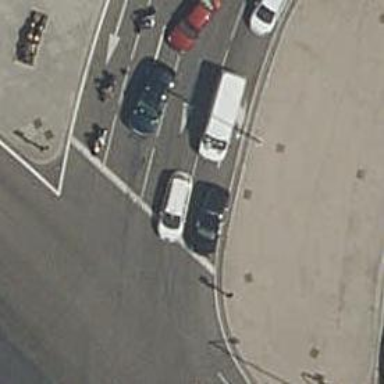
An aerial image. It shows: Road with traffic signals.